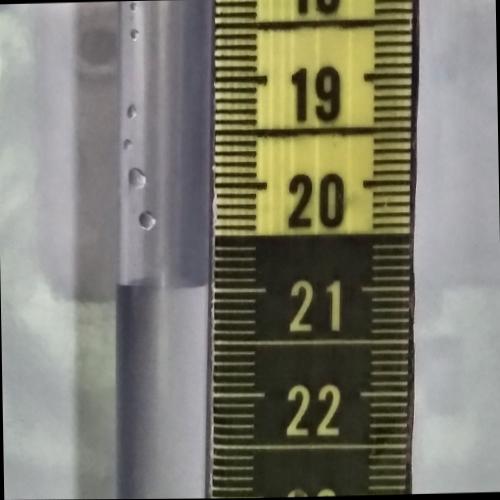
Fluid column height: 21.0 cm